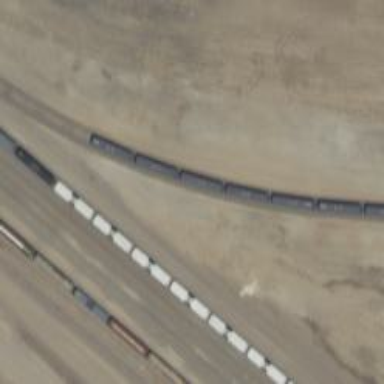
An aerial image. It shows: Railway yard in service.